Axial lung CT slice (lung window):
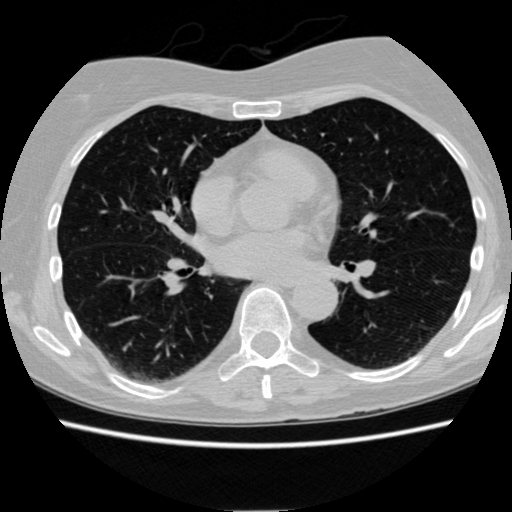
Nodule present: no